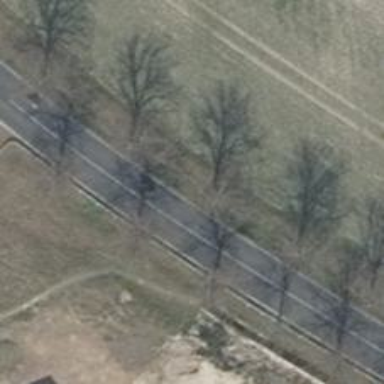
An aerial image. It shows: Row of broadleaved trees.